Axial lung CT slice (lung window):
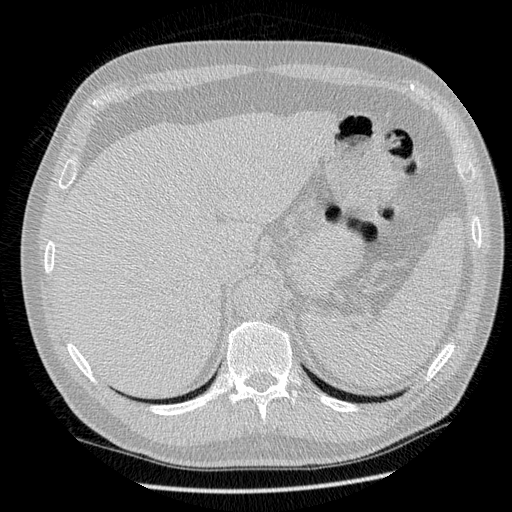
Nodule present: no